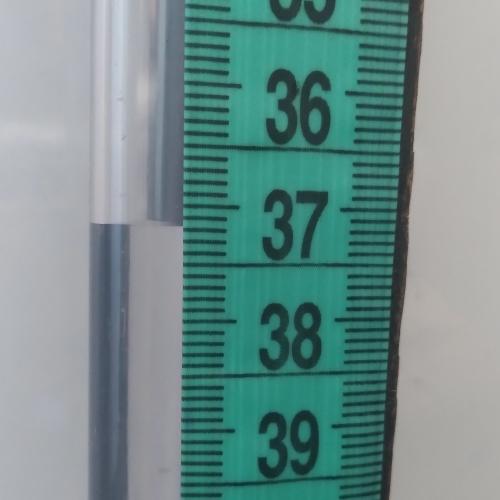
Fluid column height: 37.2 cm